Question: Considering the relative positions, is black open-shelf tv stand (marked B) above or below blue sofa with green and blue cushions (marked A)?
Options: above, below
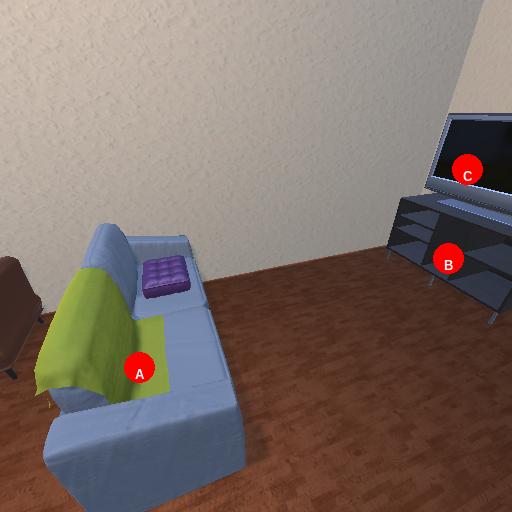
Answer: above